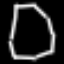
Label: octagon